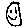
Label: smiley face